Interaction volume radius: 5 \u00c5
Interaction volume height: 45 \u00c5
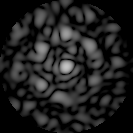
Disorder parameter: 0.5944